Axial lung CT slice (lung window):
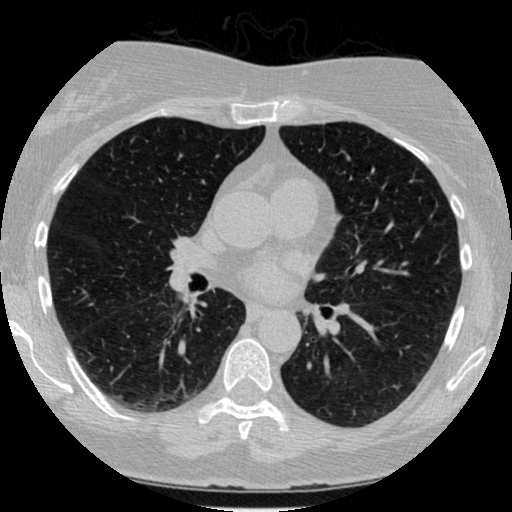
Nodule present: no